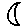
Label: moon